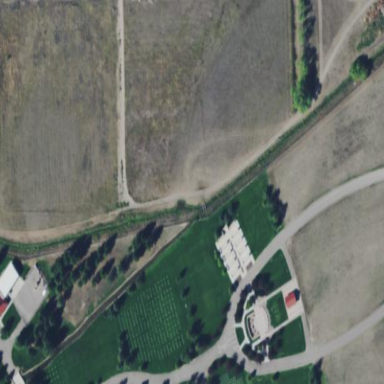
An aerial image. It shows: Cemetery.